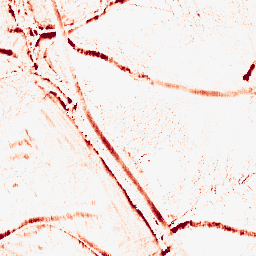
Category: morphological
Decomposition family: morphological_ellipse
Decomposition parameters: operation: opening
width: 10
height: 5
Upsampling method: regularized
Upsampling parameters: scale: 2
lambda_reg: 0.01
Upsampling scale: 2